Question: After looking in this forum some way to solve these problems and without success, I hope someone could spend a few time for driving me to understand what happens and how to solve it.
Here is the snapshot of the trouble :

and the JSON response from server :
'''
{"page":"1","total":1017,"records":"20335","rows":[{"id":"10390","cell":["10390",
" MM23398A","***.REVISION NE PAS UTILISER","ECHANGEUR","Echangeurs complets
a plaques","","","","","","0","1"]},{"id":"1","cell":["1",""304010","Joint
arme NE PAS UTILISER voir Z304010","VANNE","Pieces detachees
de vannes","","","","54.00","","0","4"]},{"id":"13583","cell":["13583","#POMPES"
,"Article generique pompes.","POMPE","Pompes centrifuges completes
PANTHER","","","","","","0","3"]},{"id":"3","cell":["3","#POMPES\/10944\/0001",
"","ECHANGEUR","Echangeurs complets a plaques","","","","","","0","1"]},
{"id":"4","cell":["4","#POMPES\/10944\/0002","","ECHANGEUR","Echangeurs complets
a plaques","","","","","","0","1"]},{"id":"5","cell":["5","#POMPES\/10971
\/0003","Article generique pompes","POMPE","Pompes centrifuges compl
etes PANTHER","","","","","","0","3"]}
'''
(the last cell is the above selected row)
As you can see, the informations in the selected row and the edit form ('S/famille') are not similar !
That's because the second list box is not populated with the good items, depending of the first list box.
How can I initialize this list with good items ? I have tried several ways without success, according some posts on forum.
First of all, the colModels of these list boxes :
'''
{name:'fam',index:'f.code', width:80,
formoptions:{
elmprefix:"<span style='visibility:hidden;'>&nbsp;&nbsp;(<span style='color:red;'>*</span>)&nbsp;</span>"
},
editable:true,
edittype:'select',
editoptions:{
dataUrl:'selfam.php',
dataEvents: [
{
type: 'change',
fn: function(e) {
$.ajax({
url:'selsfm.php?id='+$(e.target).val(),
async:false,
mType:'GET',
success:function(data){
$("#tr_sfm select.FormElement").html(data);
}
});
}
}
]
}
},
{name:'sfm',index:'s.code', width:80,
formoptions:{
elmprefix:"<span style='visibility:hidden;'>&nbsp;&nbsp;(<span style='color:red;'>*</span>)&nbsp;</span>"
},
editable:true,
edittype:'select',
cellattr: function (rowId, val, rawObject, cm, rdata) {
return ' title="'+rawObject[13]+'"';
}
},
'''
and the code for editing buttons, I take id from rowdata for initially loading second list box, and id from prev/next row when clicking on nav buttons :
'''
myGrid.jqGrid('navGrid','#tab21p',{search:false,del:false},
{ // edit options
width:500,
modal:true,
closeOnEscape:true,
recreateForm: true,
editCaption:"Modifier un ARTICLE",
onInitializeForm: function(form) {
rowdata = myGrid.jqGrid('getRowData',selectedId);
id_fam=rowdata['fam_id'];
id_sfm=rowdata['sfm_id'];
$.ajax({
url:'selsfm.php?id='+id_fam+'&edit',
async:false,
mType:'GET',
success:function(data){
$("#tr_sfm select.FormElement").html(data);
$("#tr_sfm select.FormElement").val(id_sfm);
}
});
},
onclickPgButtons : function (whichbutton, formid, rowid) {
var row = myGrid.jqGrid('getGridParam','selrow');
if(whichbutton=='next'){row+=1;}else{row-=1;}
rowdata = myGrid.jqGrid('getRowData',row);
id_fam=rowdata['fam_id'];
id_sfm=rowdata['sfm_id'];
}
},
{ // add options
width:500,
modal:true,
closeOnEscape:true,
recreateForm: true,
addCaption:"Creer un ARTICLE",
onInitializeForm: function(form) {
id_fam=1;
id_sfm=1;
$.ajax({
url:'selsfm.php?id='+id_fam+'&add',
async:false,
mType:'GET',
success:function(data){
$("#tr_sfm select.FormElement").html(data);
$("#tr_sfm select.FormElement").val(id_sfm);
}
});
},
{}, //del options
{} //search options
);
'''
and finally, when selecting a row from the main grid, I take ids from rowdata for loading second list :
'''
onSelectRow:function(id,status){
selectedId=id;
rowdata = myGrid.jqGrid('getRowData',id);
id_fam=rowdata['fam_id'];
id_sfm=rowdata['sfm_id'];
$.ajax({
url:'selsfm.php?id='+id_fam+'&select',
async:false,
mType:'GET',
success:function(data){
$("#tr_sfm select.FormElement").html(data);
$("#tr_sfm select.FormElement").val(id_sfm);
}
});
},
'''
Oleg, please if you have a few time to have a look, many many thanks to tell me remarks about this code, so I could be less newbie ! Thanks again for sharing your experience. Have a nice day. JiheL
I have applied some of Oleg's comments, that let me to obtain a clearer code. Many thanks Oleg, I greatly appreciate to be driven with your experience. I'm loving more and more jqGrid because you.
1. About 'dataEvents', I don't understand why you tell me to use this, with e.target. I've seen it can be used in editoptions but I don't know what you mean.
2. The variable 'selectedId' is used when I'm editing a row and navigate with pgButtons. If I don't memorize the new row id, the second list box is not updated and disparate with first box.
3. A new point, when I valid the form, I see in Firebug all pairs which are posted to server.
As you can see, the first element is blank with a value, it seems to me that it is 'sfm', the second list box's colName.
Please have you an idea why this happens and how to solve it ?
I hope not to bother you with these continous questions. I don't find any book that could give me some knowledge about coding jqGrid. I hope that nearly this could exist.
Thanks in advance for spend time. Have a nice day. JiheL
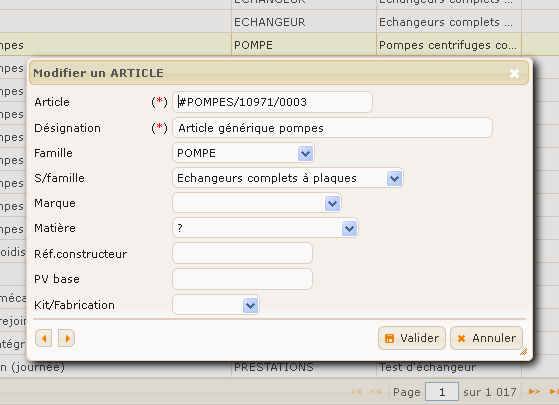
Answer: jqGrid don't contains any built-in support of dependent selects.
If you really need implement dependent selects based I can you forward to <URL> select based on changes in the first one.
In generally jqGrid need sure some flexible way how to some select based on new parameters (new 'dataUrl' for example).